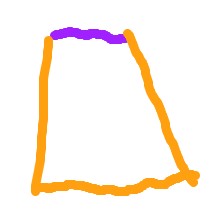
Shape: trapezoid